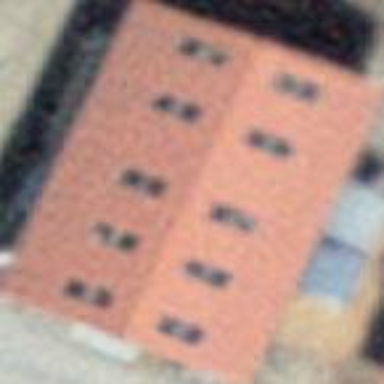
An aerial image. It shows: Farm auxiliary building with gabled roof.